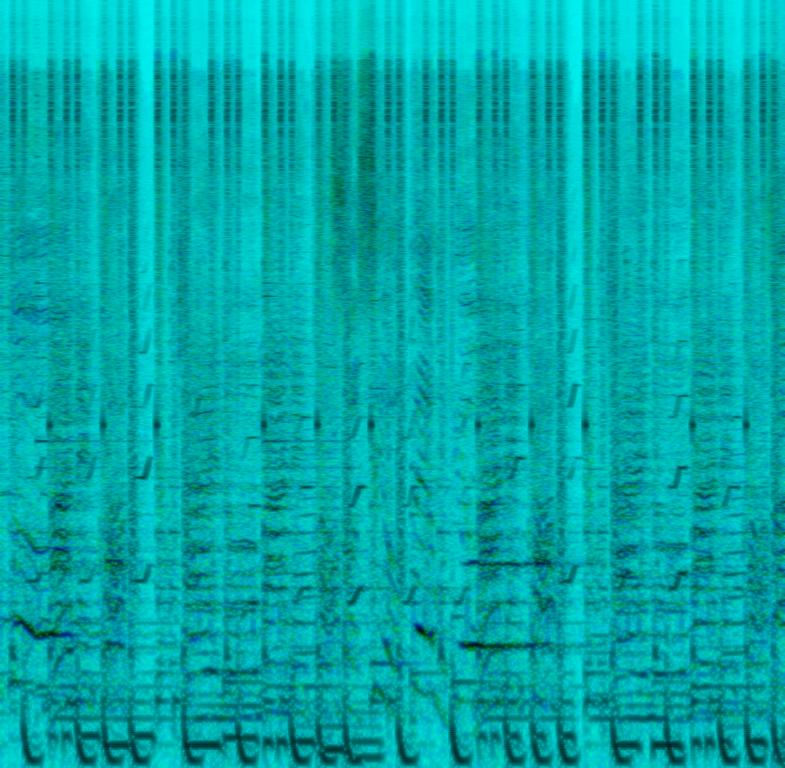
A male singer sings this reggae melody with backup singers in vocal harmony. The song is medium fast tempo with a groovy drum drumming rhythm, keyboard accompaniment, percussive bass line and various percussive effects. The song is groovy and enthusiastic with a reggae influence.